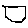
Label: hexagon